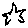
Label: star